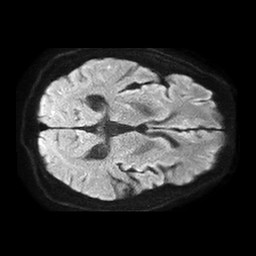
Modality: TRACE
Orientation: axial
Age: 57
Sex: male
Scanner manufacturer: philips
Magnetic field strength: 1.5 T
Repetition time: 4.6 s
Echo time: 0.08517 s